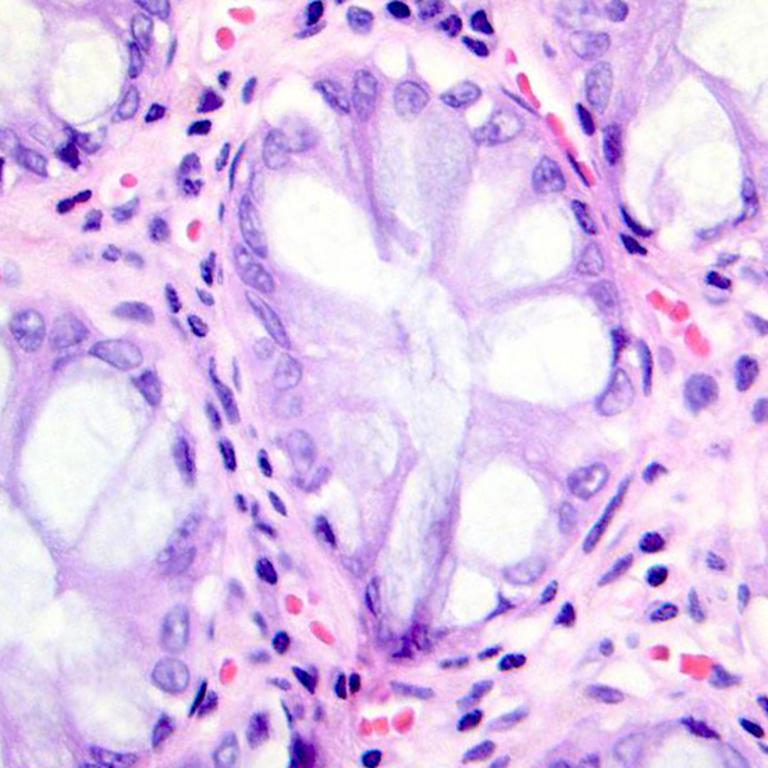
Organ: colon
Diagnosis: benign